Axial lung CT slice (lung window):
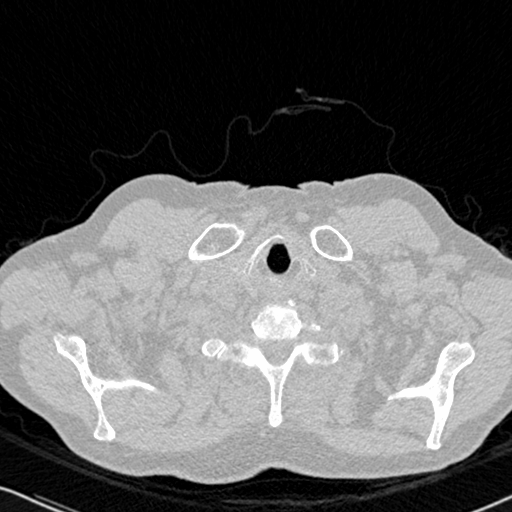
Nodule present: no